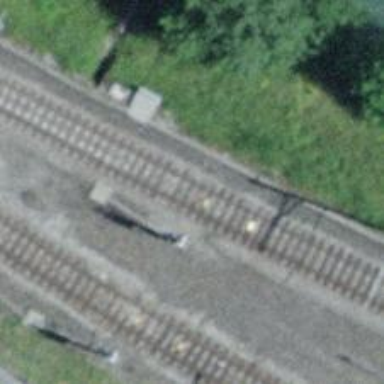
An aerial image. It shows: Railway signal.